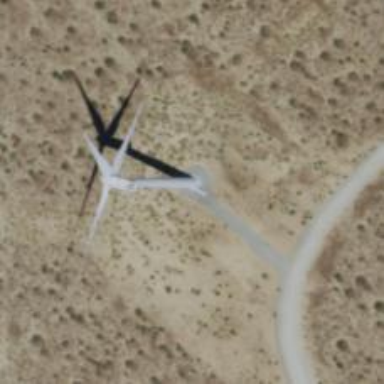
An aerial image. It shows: Wind generator with horizontal axis. The wind turbine is from Vestas.